Interaction volume radius: 5 \u00c5
Interaction volume height: 20 \u00c5
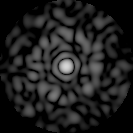
Disorder parameter: 0.8547